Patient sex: M
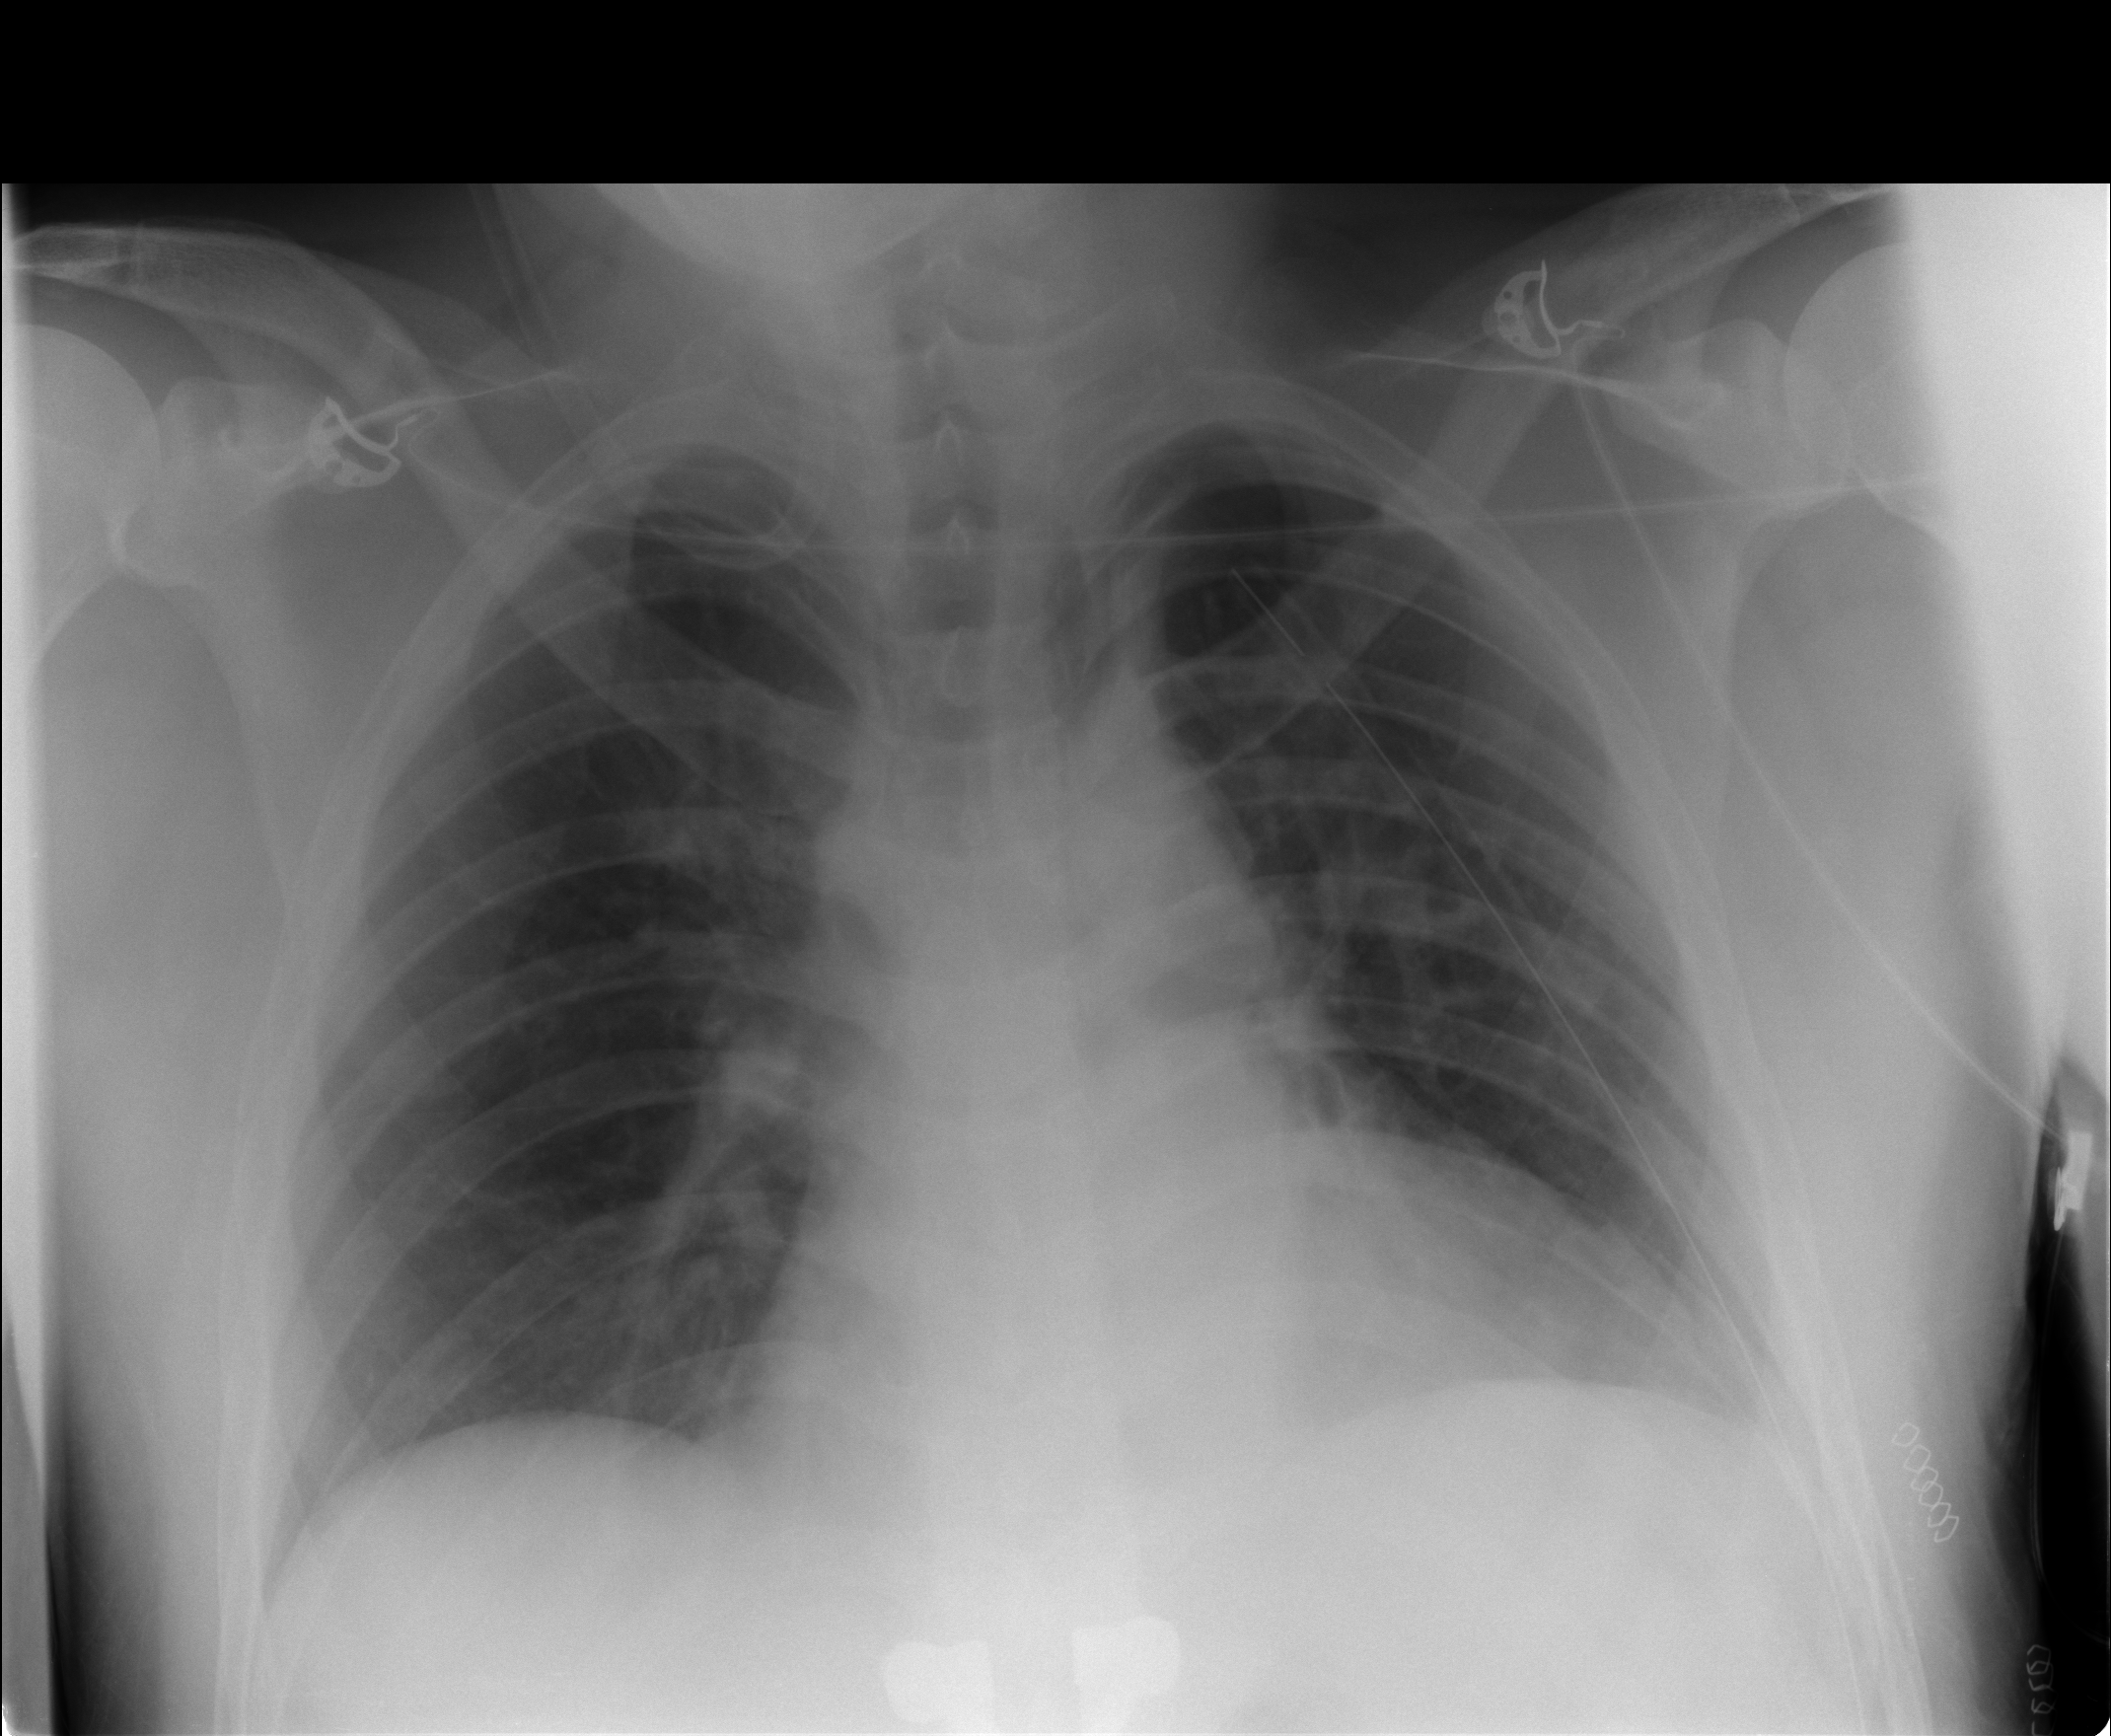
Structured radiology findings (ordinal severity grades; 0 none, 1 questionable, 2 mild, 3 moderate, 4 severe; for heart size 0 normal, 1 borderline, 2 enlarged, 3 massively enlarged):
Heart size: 2
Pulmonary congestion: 2
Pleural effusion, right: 0
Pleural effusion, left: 0
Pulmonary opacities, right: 0
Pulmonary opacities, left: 0
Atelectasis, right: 0
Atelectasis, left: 0